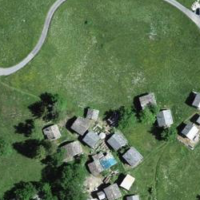
EUNIS habitat code: 52
Species observed at this site:
Knautia arvensis